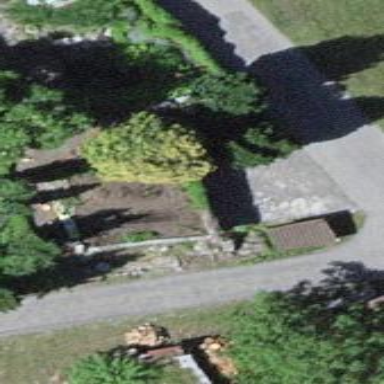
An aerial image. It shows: Group of garages.